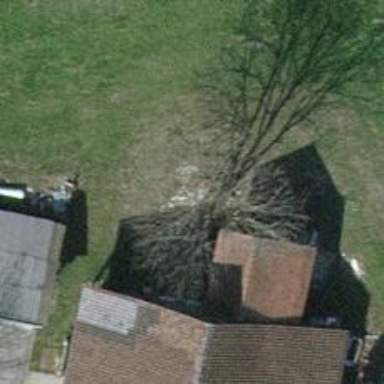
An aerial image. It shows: Single tag "natural: tree."